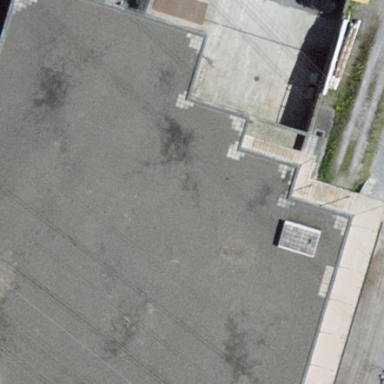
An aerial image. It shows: Commercial building.